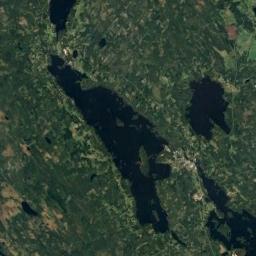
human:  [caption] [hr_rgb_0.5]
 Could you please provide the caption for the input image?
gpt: Numerous trees are around the lake .

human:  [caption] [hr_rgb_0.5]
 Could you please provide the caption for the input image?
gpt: There are trees around the lake in the picture .

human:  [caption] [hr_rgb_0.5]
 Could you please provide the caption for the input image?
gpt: A blue lake surrounded by forest .

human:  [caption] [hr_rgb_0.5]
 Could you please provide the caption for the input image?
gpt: Several lakes lie on a flat ground covered with vegetation and the water is dark blue .

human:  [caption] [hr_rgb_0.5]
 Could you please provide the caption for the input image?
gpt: There are some lakes with green land around .